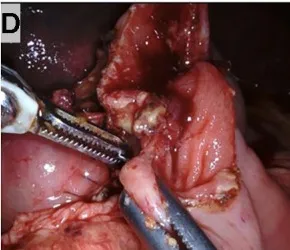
Robotic child reconstruction and specimens. (D) End-to-side single-layer barbed suture duodenojejunostomy.
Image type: medical_photograph (other_medical_photograph)